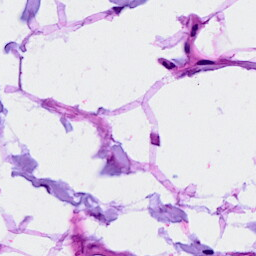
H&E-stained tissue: Breast